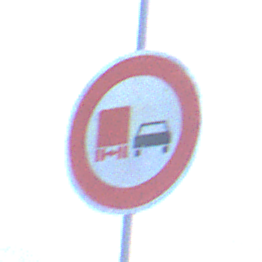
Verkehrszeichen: UeberholverbotKraftfahrzeuge
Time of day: SunriseSunset
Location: Outdoor (Suburban)
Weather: PartlyCloudy
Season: NotSpecified
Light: Natural